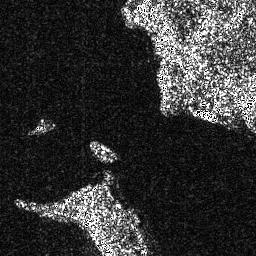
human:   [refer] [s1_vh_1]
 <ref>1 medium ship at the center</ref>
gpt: <box>[[34, 54, 44, 62, 0]]</box>